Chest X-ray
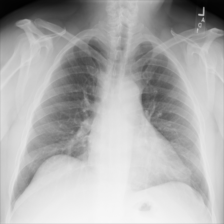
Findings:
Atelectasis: negative
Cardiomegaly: negative
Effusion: negative
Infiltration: negative
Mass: negative
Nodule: negative
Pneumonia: negative
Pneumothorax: negative
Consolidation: negative
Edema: negative
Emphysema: negative
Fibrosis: negative
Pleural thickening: negative
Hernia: negative